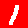
Digit: 1